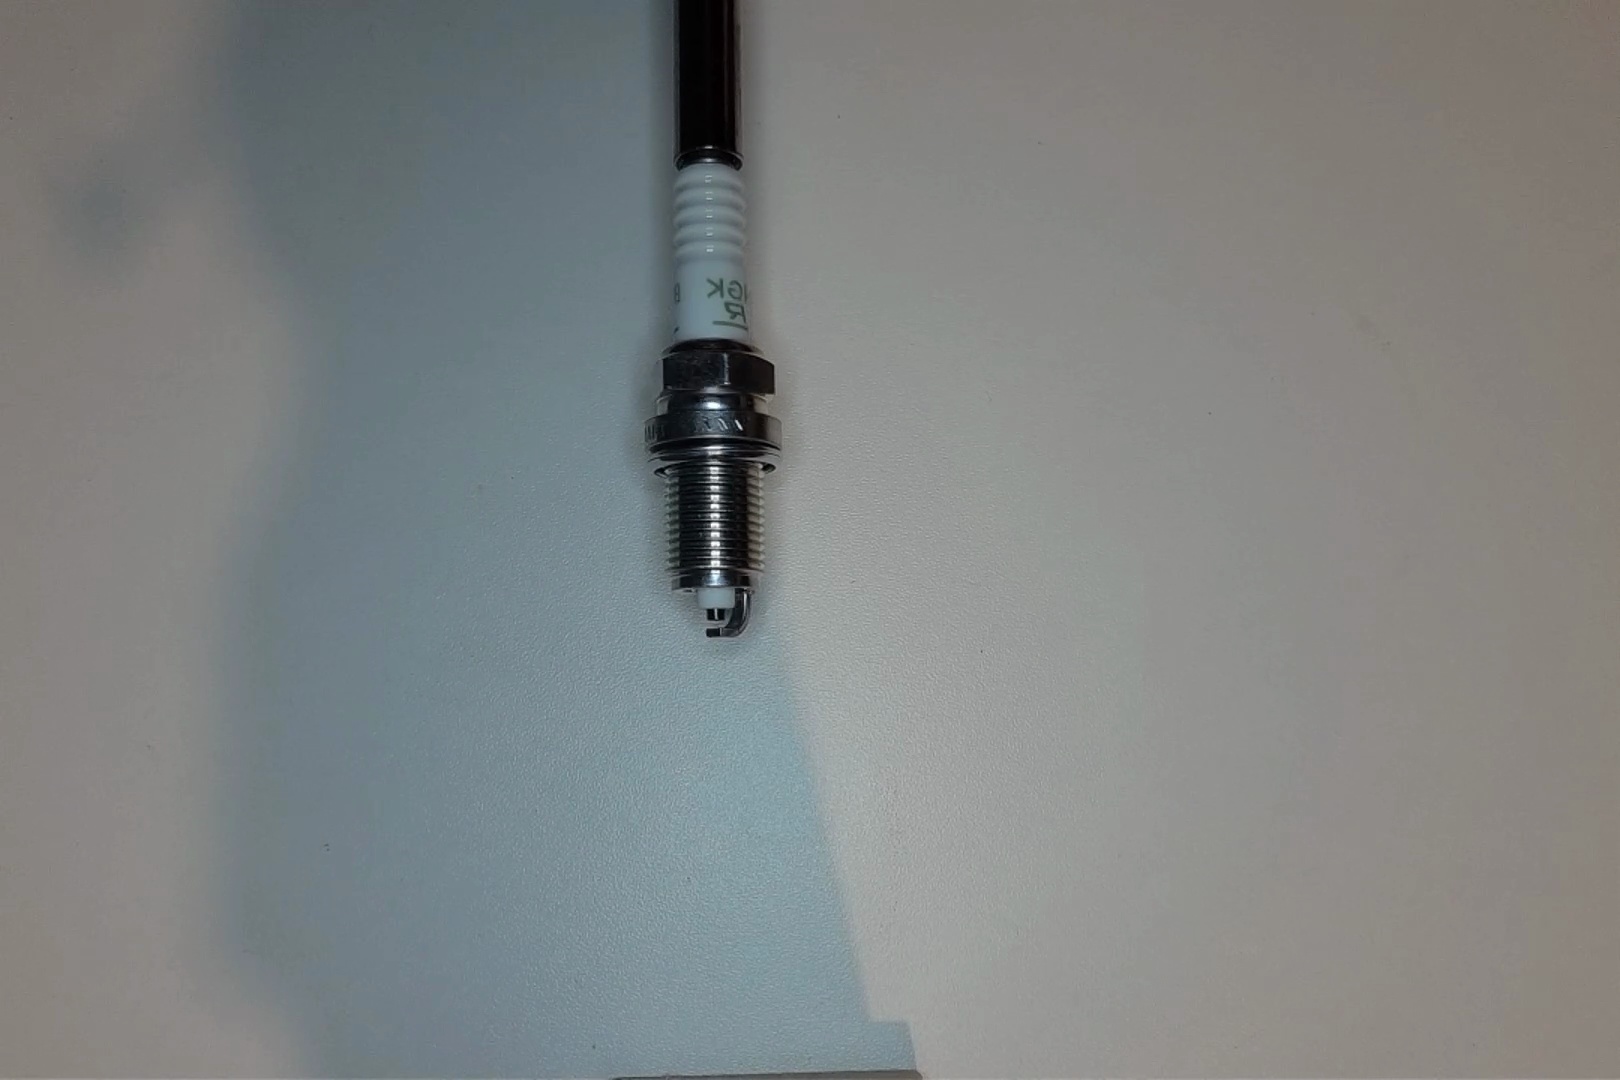
Label: normal